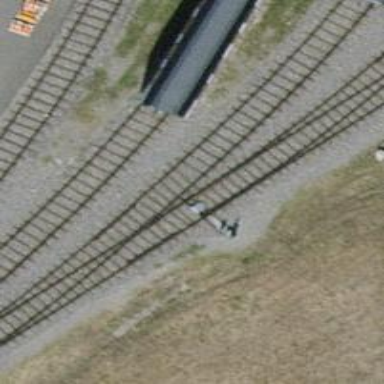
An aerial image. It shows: Railway switch.